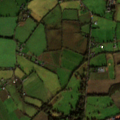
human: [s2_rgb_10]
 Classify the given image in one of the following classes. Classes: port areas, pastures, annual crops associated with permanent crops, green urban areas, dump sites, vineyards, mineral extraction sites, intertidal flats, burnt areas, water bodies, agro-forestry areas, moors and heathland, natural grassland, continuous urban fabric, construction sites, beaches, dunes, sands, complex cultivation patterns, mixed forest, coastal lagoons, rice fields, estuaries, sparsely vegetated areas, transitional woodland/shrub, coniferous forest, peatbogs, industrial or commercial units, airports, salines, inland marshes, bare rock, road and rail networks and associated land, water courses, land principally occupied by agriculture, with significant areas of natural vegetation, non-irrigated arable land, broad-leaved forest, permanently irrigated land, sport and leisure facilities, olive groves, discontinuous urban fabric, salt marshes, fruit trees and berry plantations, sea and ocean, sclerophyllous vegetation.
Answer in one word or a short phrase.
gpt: discontinuous urban fabric, non-irrigated arable land, pastures